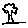
Label: tree